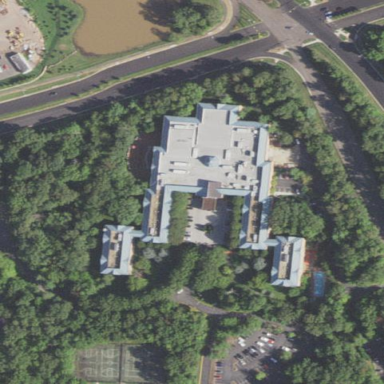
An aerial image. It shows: Hotel building.